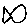
Label: fish